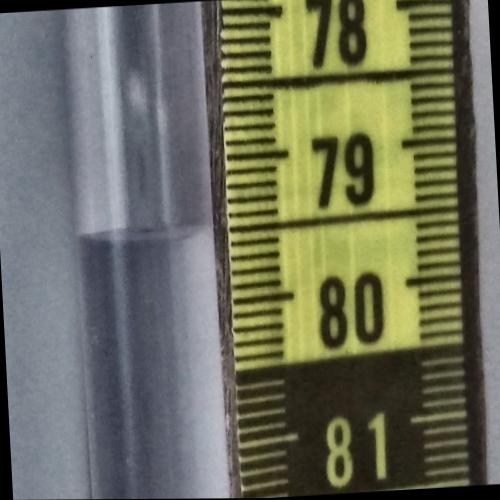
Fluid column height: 79.5 cm